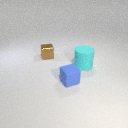
large cyan rubber cylinder to the right of small blue rubber cube